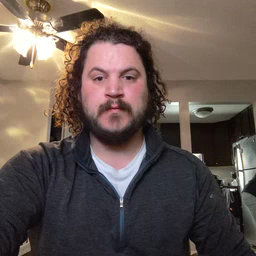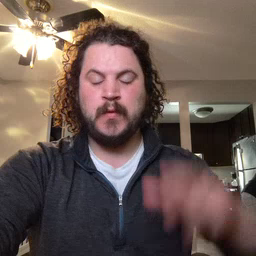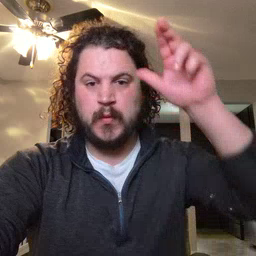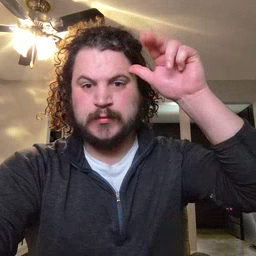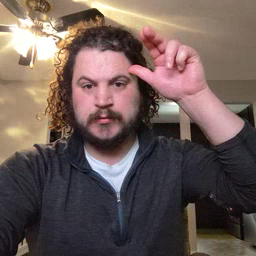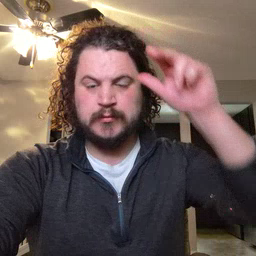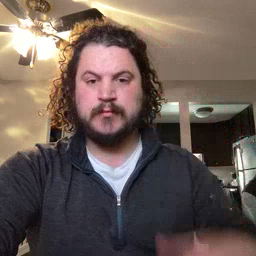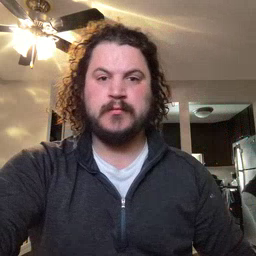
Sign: horse